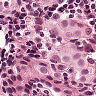
Metastatic tissue present: yes